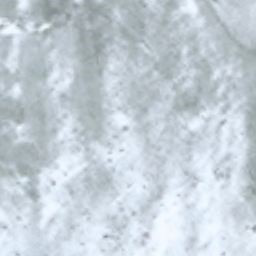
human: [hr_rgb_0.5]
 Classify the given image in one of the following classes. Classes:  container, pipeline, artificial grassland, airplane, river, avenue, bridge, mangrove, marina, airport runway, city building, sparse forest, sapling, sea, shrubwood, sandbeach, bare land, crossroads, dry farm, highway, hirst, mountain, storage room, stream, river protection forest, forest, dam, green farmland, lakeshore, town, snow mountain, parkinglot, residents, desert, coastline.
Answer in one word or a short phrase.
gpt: snow mountain